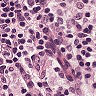
Metastatic tissue present: no